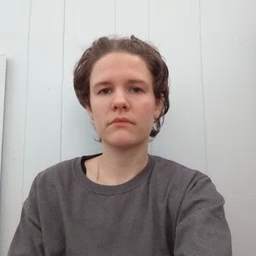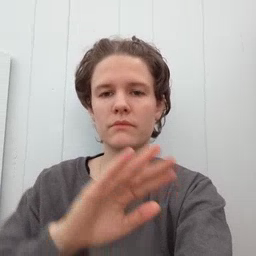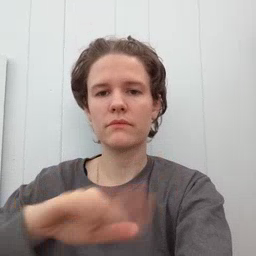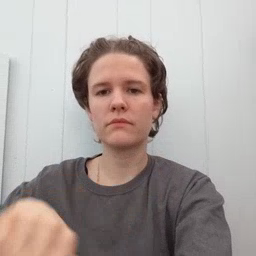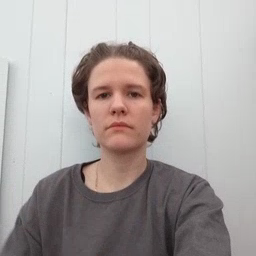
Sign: pool